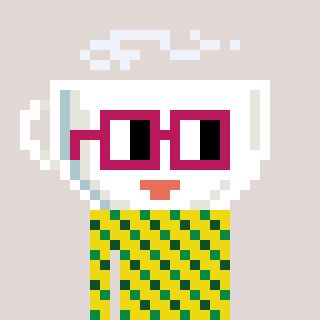
a pixel art character with square dark red glasses, a mug-shaped head and a yellow-colored body on a warm background